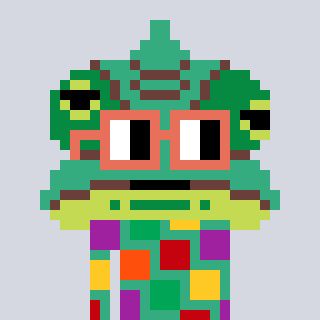
a pixel art character with square orange glasses, a chameleon-shaped head and a teal-colored body on a cool background